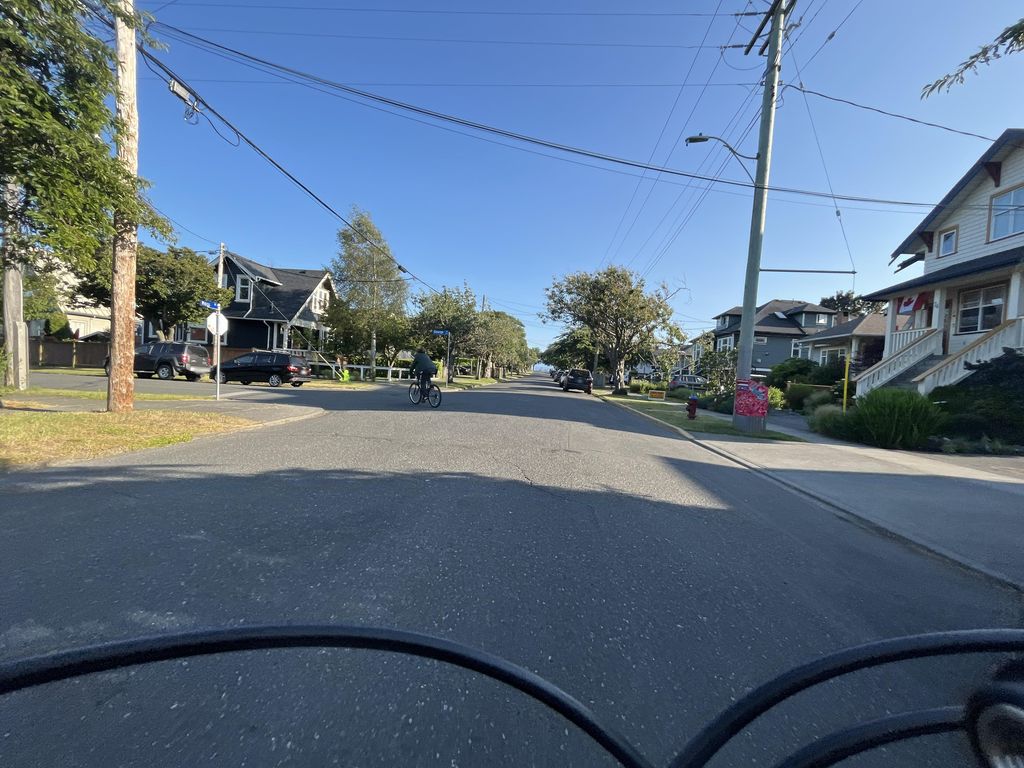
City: victoria